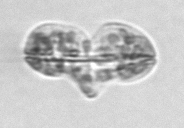
Label: Karenia